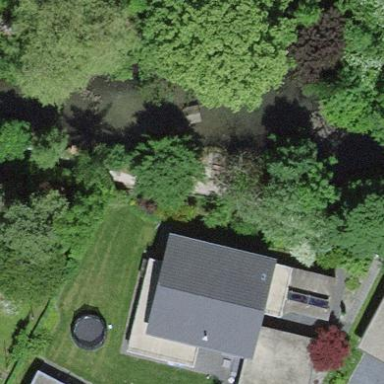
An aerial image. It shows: Pond with natural water.